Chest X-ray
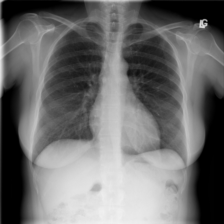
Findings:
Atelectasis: negative
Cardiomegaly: negative
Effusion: negative
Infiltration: negative
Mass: negative
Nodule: negative
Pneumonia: negative
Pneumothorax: positive
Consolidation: negative
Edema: negative
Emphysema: negative
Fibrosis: negative
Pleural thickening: negative
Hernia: negative